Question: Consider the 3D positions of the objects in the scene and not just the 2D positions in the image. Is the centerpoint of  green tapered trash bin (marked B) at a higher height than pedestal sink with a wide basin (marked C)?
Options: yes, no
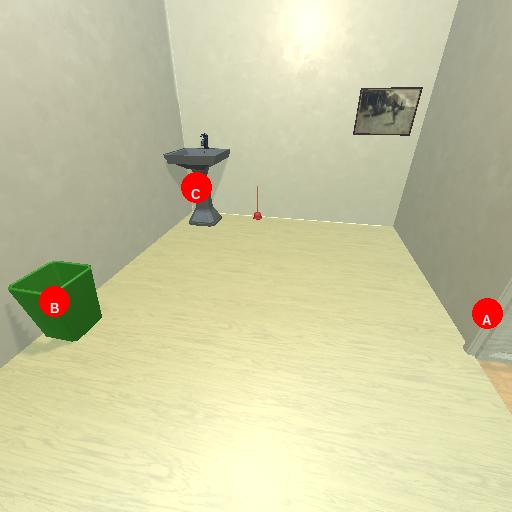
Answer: yes